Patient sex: M
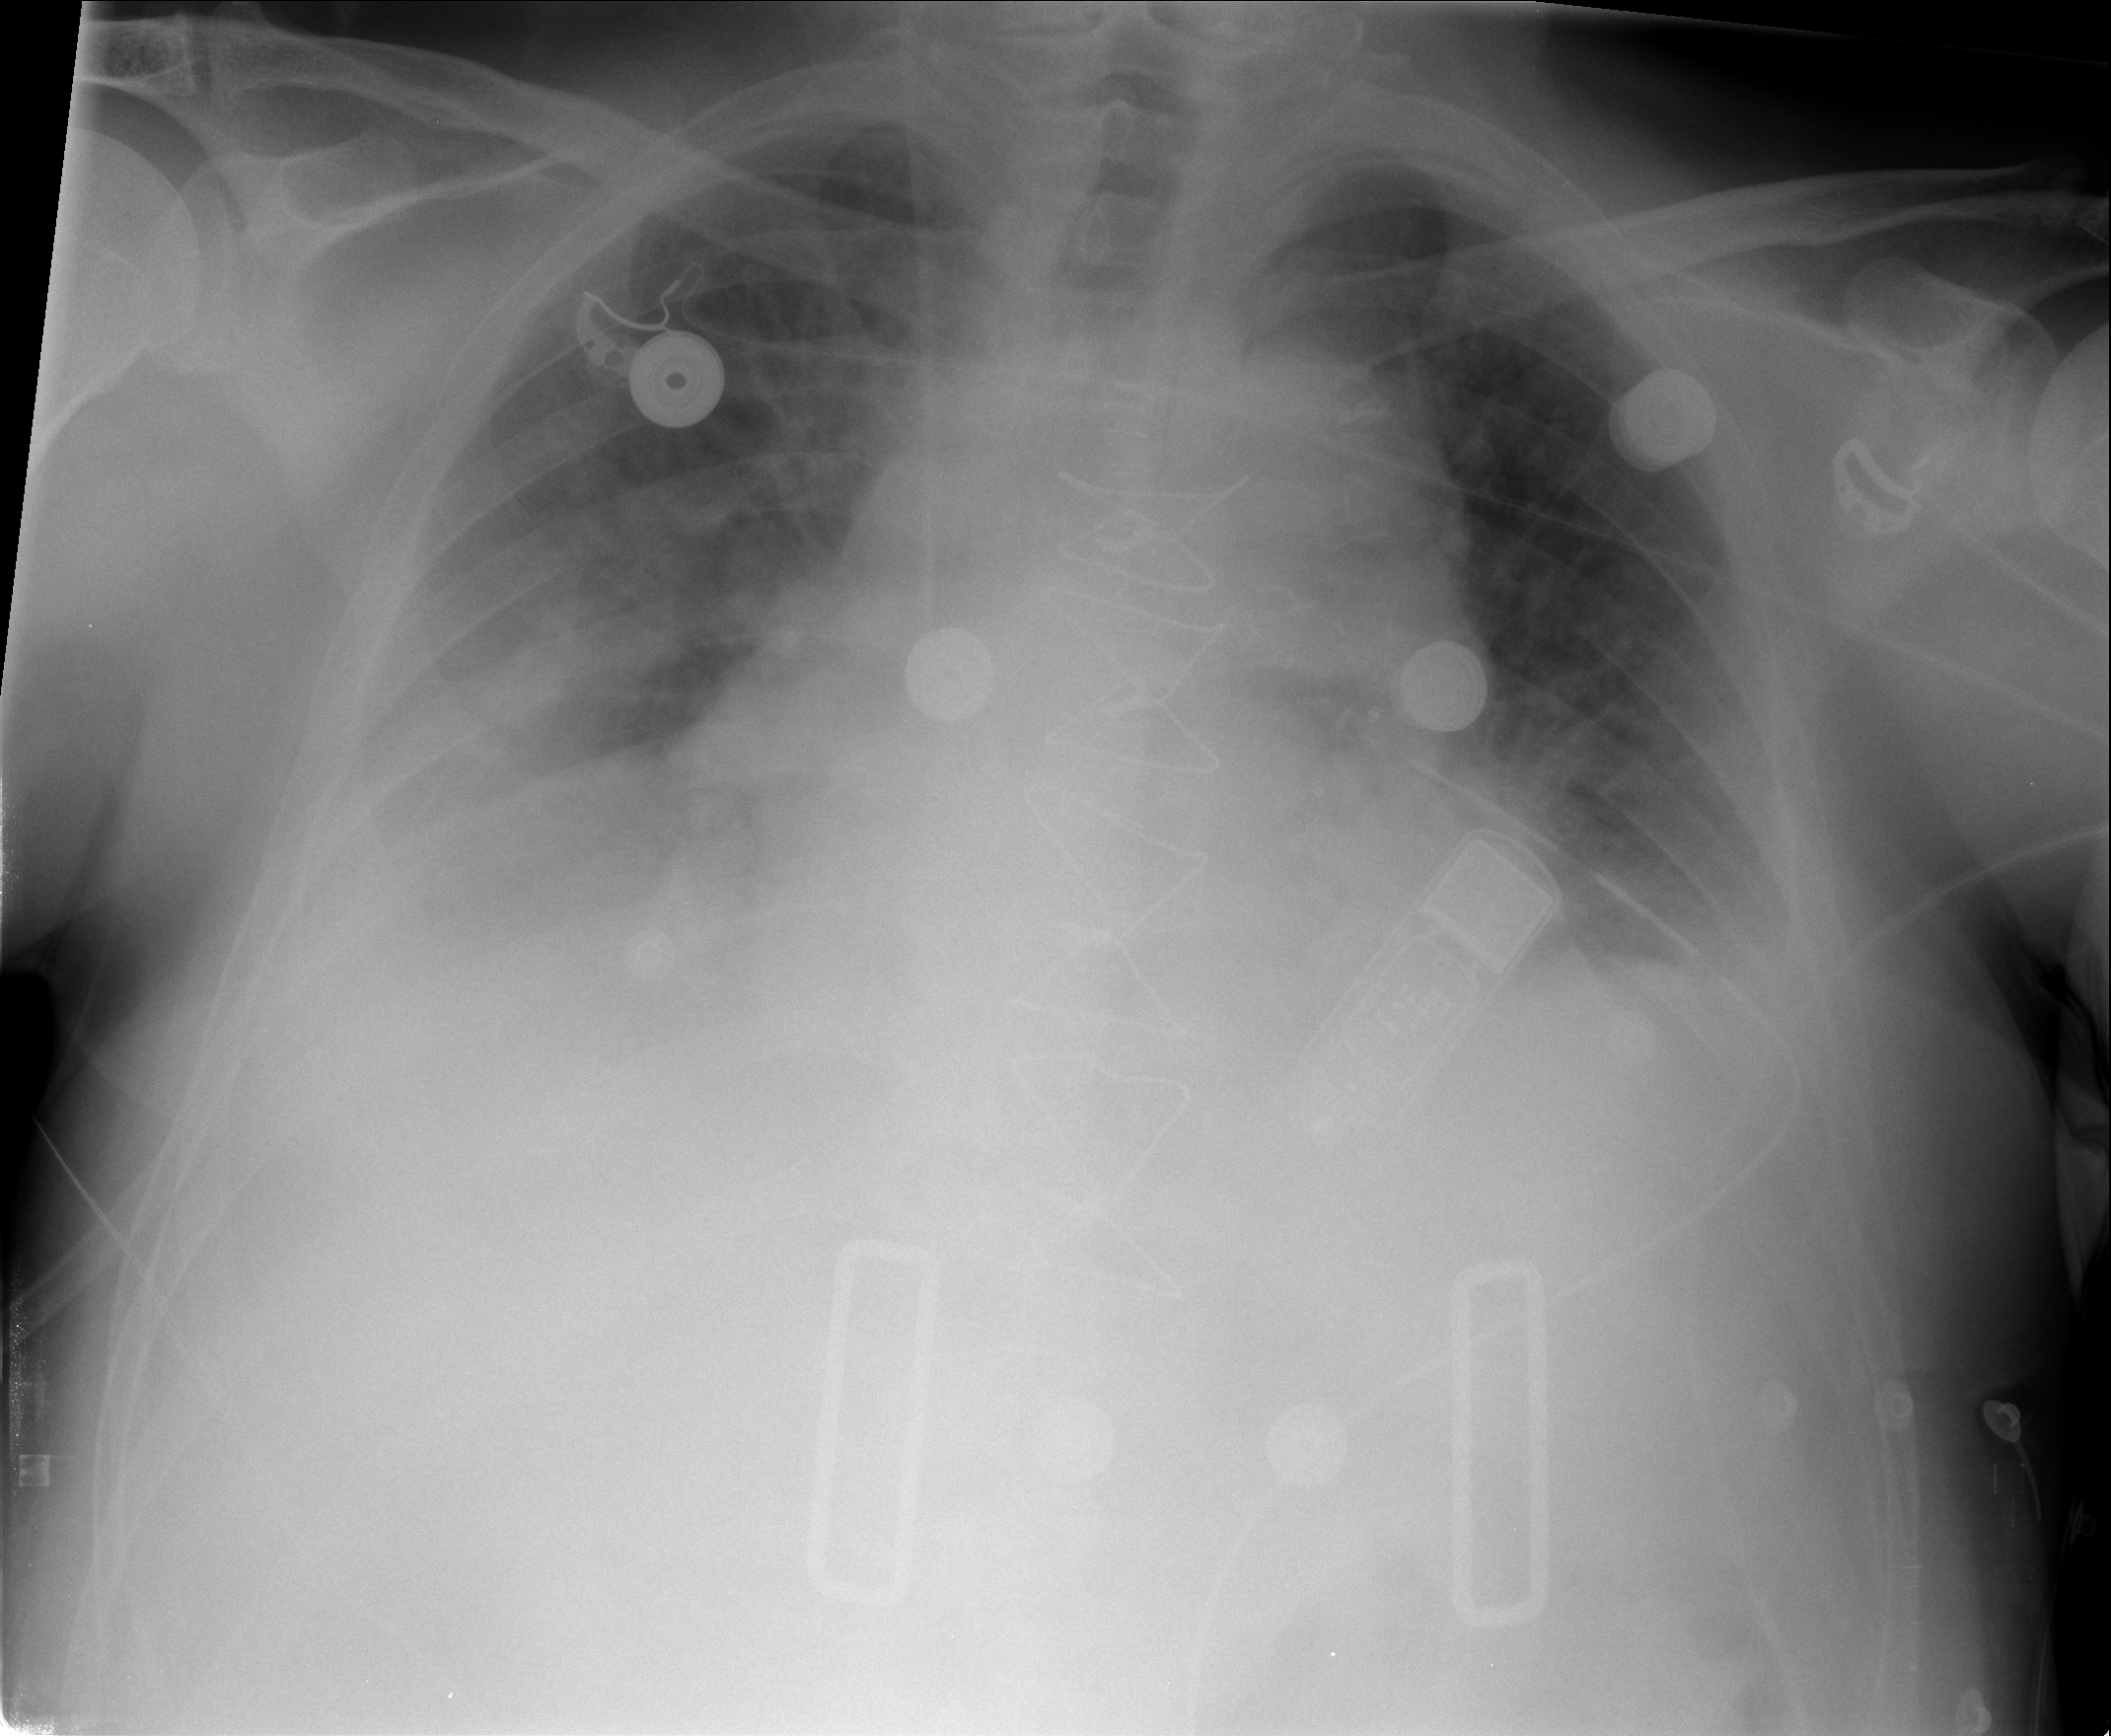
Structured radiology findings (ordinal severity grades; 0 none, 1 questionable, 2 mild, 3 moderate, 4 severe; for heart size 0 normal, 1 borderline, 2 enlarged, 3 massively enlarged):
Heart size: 2
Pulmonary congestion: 2
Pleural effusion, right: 3
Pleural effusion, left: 2
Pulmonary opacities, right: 1
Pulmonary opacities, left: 0
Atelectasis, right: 3
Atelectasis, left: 2